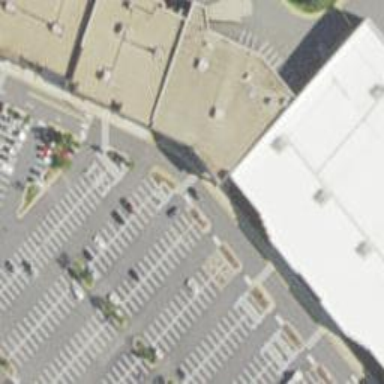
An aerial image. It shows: Parking space is available.